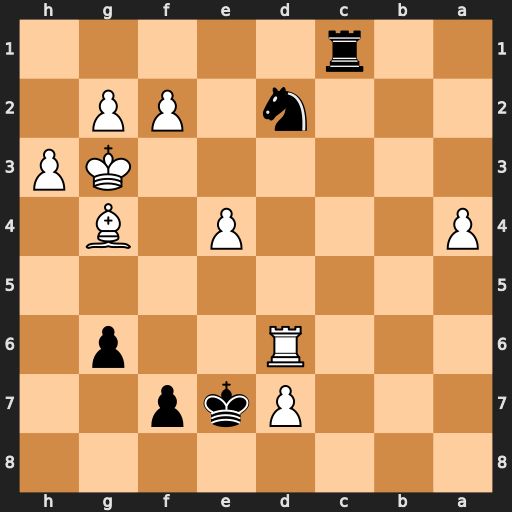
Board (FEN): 8/3Pkp2/3R2p1/8/P3P1B1/6KP/3n1PP1/2r5
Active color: b
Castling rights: -
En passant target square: -
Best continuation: Nxe4+ Kf4 Nxd6